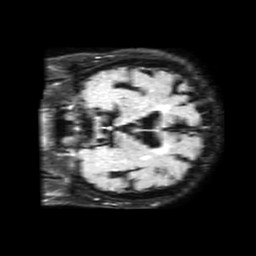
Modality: FLAIR
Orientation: coronal
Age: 62
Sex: male
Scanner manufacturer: philips
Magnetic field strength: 1.5 T
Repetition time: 6 s
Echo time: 0.09948 s